Interaction volume radius: 10 \u00c5
Interaction volume height: 15 \u00c5
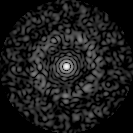
Disorder parameter: 0.8495